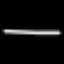
Label: line